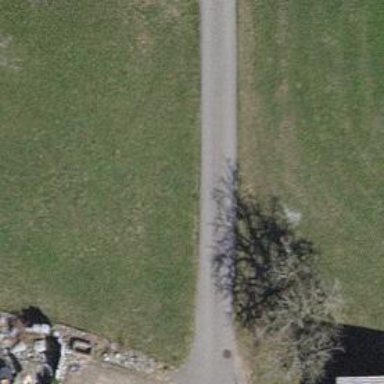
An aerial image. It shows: Driveway made of pebblestone.